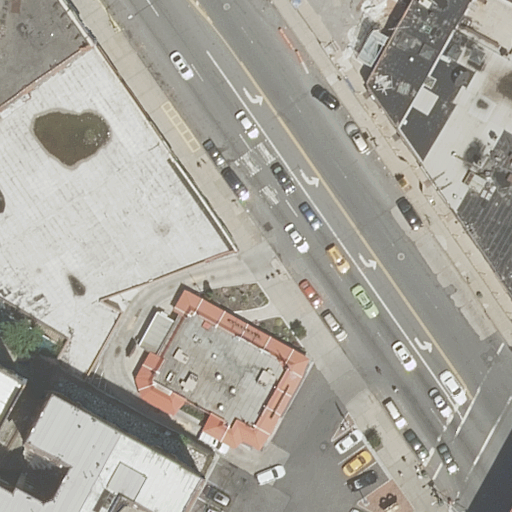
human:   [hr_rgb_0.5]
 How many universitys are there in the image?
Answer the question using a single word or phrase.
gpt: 1

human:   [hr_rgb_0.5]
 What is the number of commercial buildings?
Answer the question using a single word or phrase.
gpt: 0

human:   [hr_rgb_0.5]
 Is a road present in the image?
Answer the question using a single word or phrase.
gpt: yes

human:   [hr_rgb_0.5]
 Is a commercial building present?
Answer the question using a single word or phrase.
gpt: no

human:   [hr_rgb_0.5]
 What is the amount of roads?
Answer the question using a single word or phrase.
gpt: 6

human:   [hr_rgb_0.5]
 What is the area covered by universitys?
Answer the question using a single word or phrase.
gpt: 10640m2

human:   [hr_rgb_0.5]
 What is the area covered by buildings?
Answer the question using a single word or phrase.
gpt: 5654m2

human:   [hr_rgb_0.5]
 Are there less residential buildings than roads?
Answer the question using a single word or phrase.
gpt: yes

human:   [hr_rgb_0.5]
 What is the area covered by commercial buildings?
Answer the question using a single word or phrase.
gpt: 0m2

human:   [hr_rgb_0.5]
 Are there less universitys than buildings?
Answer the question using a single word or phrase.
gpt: yes

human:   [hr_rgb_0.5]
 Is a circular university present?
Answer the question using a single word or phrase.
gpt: no

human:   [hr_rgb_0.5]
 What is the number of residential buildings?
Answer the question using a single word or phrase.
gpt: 5

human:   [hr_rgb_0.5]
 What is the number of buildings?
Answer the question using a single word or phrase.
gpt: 5

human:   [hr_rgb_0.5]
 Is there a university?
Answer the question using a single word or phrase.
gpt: yes

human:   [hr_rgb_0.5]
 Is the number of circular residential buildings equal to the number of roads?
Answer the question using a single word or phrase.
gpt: no

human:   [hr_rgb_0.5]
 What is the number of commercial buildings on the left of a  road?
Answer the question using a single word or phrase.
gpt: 0

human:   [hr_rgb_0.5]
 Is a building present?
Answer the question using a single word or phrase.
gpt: yes

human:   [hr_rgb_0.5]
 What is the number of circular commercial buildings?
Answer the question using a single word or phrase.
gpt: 0

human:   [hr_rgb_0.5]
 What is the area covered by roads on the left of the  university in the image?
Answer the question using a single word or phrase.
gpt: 0m2

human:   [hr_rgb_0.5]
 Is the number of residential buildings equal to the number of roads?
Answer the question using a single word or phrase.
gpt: no

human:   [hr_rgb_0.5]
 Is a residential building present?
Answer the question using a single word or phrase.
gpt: yes

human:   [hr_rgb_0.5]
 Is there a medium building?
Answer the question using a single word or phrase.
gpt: yes

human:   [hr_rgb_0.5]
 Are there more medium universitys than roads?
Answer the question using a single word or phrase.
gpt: no

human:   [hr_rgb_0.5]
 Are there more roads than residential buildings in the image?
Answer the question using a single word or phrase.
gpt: yes

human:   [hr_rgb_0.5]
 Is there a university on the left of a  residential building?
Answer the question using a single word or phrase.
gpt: no

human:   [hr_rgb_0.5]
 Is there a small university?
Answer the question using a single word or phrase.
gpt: no

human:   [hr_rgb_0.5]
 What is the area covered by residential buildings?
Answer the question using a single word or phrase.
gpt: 5654m2

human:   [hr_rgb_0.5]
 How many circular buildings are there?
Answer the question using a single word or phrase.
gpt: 0

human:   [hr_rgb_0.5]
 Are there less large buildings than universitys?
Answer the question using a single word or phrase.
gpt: no

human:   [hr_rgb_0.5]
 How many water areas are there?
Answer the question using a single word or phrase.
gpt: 0

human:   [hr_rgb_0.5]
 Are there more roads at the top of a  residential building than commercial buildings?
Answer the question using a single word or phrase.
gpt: yes

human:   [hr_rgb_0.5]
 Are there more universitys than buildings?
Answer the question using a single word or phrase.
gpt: no

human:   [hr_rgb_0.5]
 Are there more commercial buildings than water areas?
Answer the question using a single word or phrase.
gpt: no

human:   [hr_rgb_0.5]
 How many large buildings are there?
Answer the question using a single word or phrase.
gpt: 3

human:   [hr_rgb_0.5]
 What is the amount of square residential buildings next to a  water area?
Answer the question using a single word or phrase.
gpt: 0

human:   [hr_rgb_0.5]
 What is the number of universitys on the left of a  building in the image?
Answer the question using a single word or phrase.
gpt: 0

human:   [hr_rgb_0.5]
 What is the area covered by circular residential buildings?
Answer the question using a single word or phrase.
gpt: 0m2

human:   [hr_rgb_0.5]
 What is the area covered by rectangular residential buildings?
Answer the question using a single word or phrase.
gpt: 2897m2

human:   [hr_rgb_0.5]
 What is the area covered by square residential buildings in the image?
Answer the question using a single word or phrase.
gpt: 0m2

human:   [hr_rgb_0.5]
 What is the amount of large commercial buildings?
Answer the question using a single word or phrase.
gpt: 0

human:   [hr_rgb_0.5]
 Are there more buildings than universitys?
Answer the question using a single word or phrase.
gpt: yes

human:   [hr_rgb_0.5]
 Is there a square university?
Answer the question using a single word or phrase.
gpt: no

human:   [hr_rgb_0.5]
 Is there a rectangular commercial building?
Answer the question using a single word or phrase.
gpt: no

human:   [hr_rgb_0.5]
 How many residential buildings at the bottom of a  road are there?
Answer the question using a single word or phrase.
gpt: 4

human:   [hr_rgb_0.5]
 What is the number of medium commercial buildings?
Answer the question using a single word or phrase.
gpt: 0

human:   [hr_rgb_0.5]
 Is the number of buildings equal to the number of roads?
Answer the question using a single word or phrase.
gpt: no

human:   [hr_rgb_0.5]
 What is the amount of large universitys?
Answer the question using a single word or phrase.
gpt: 1

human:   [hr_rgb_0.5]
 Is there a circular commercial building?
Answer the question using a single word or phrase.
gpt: no

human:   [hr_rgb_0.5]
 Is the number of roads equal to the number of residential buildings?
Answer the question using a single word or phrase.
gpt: no

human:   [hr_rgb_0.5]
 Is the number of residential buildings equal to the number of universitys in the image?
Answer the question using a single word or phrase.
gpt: no

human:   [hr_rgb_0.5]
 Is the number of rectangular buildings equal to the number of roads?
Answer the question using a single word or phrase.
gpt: no

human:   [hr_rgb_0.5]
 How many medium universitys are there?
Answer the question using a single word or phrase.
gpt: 0

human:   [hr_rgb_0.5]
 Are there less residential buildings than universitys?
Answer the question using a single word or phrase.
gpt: no

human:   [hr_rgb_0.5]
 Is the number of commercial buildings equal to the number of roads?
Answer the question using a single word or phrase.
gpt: no

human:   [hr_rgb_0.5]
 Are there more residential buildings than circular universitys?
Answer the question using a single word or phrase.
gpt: yes

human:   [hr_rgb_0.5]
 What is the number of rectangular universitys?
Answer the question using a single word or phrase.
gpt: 1

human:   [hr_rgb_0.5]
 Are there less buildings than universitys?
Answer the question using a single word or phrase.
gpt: no

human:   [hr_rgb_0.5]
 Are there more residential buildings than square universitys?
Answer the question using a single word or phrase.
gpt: yes

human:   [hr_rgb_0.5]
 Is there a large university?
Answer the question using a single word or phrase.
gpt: yes

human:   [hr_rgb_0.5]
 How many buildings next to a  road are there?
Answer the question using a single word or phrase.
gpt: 5

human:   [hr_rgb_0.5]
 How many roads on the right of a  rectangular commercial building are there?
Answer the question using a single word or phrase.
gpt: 0

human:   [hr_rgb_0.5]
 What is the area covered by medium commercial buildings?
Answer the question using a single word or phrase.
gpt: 0m2

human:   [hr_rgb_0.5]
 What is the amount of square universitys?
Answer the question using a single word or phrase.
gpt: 0

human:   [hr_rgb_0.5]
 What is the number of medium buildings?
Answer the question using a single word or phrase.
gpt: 1